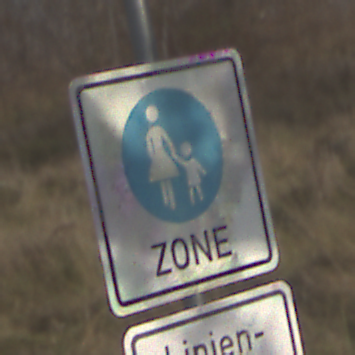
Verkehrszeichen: BeginnFussgaengerzone
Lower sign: BesondereFahrzeugeUndTransportgueter2
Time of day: MorningAfternoon
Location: Outdoor (Nature)
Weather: PartlyCloudy
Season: NotSpecified
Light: Natural